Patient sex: M
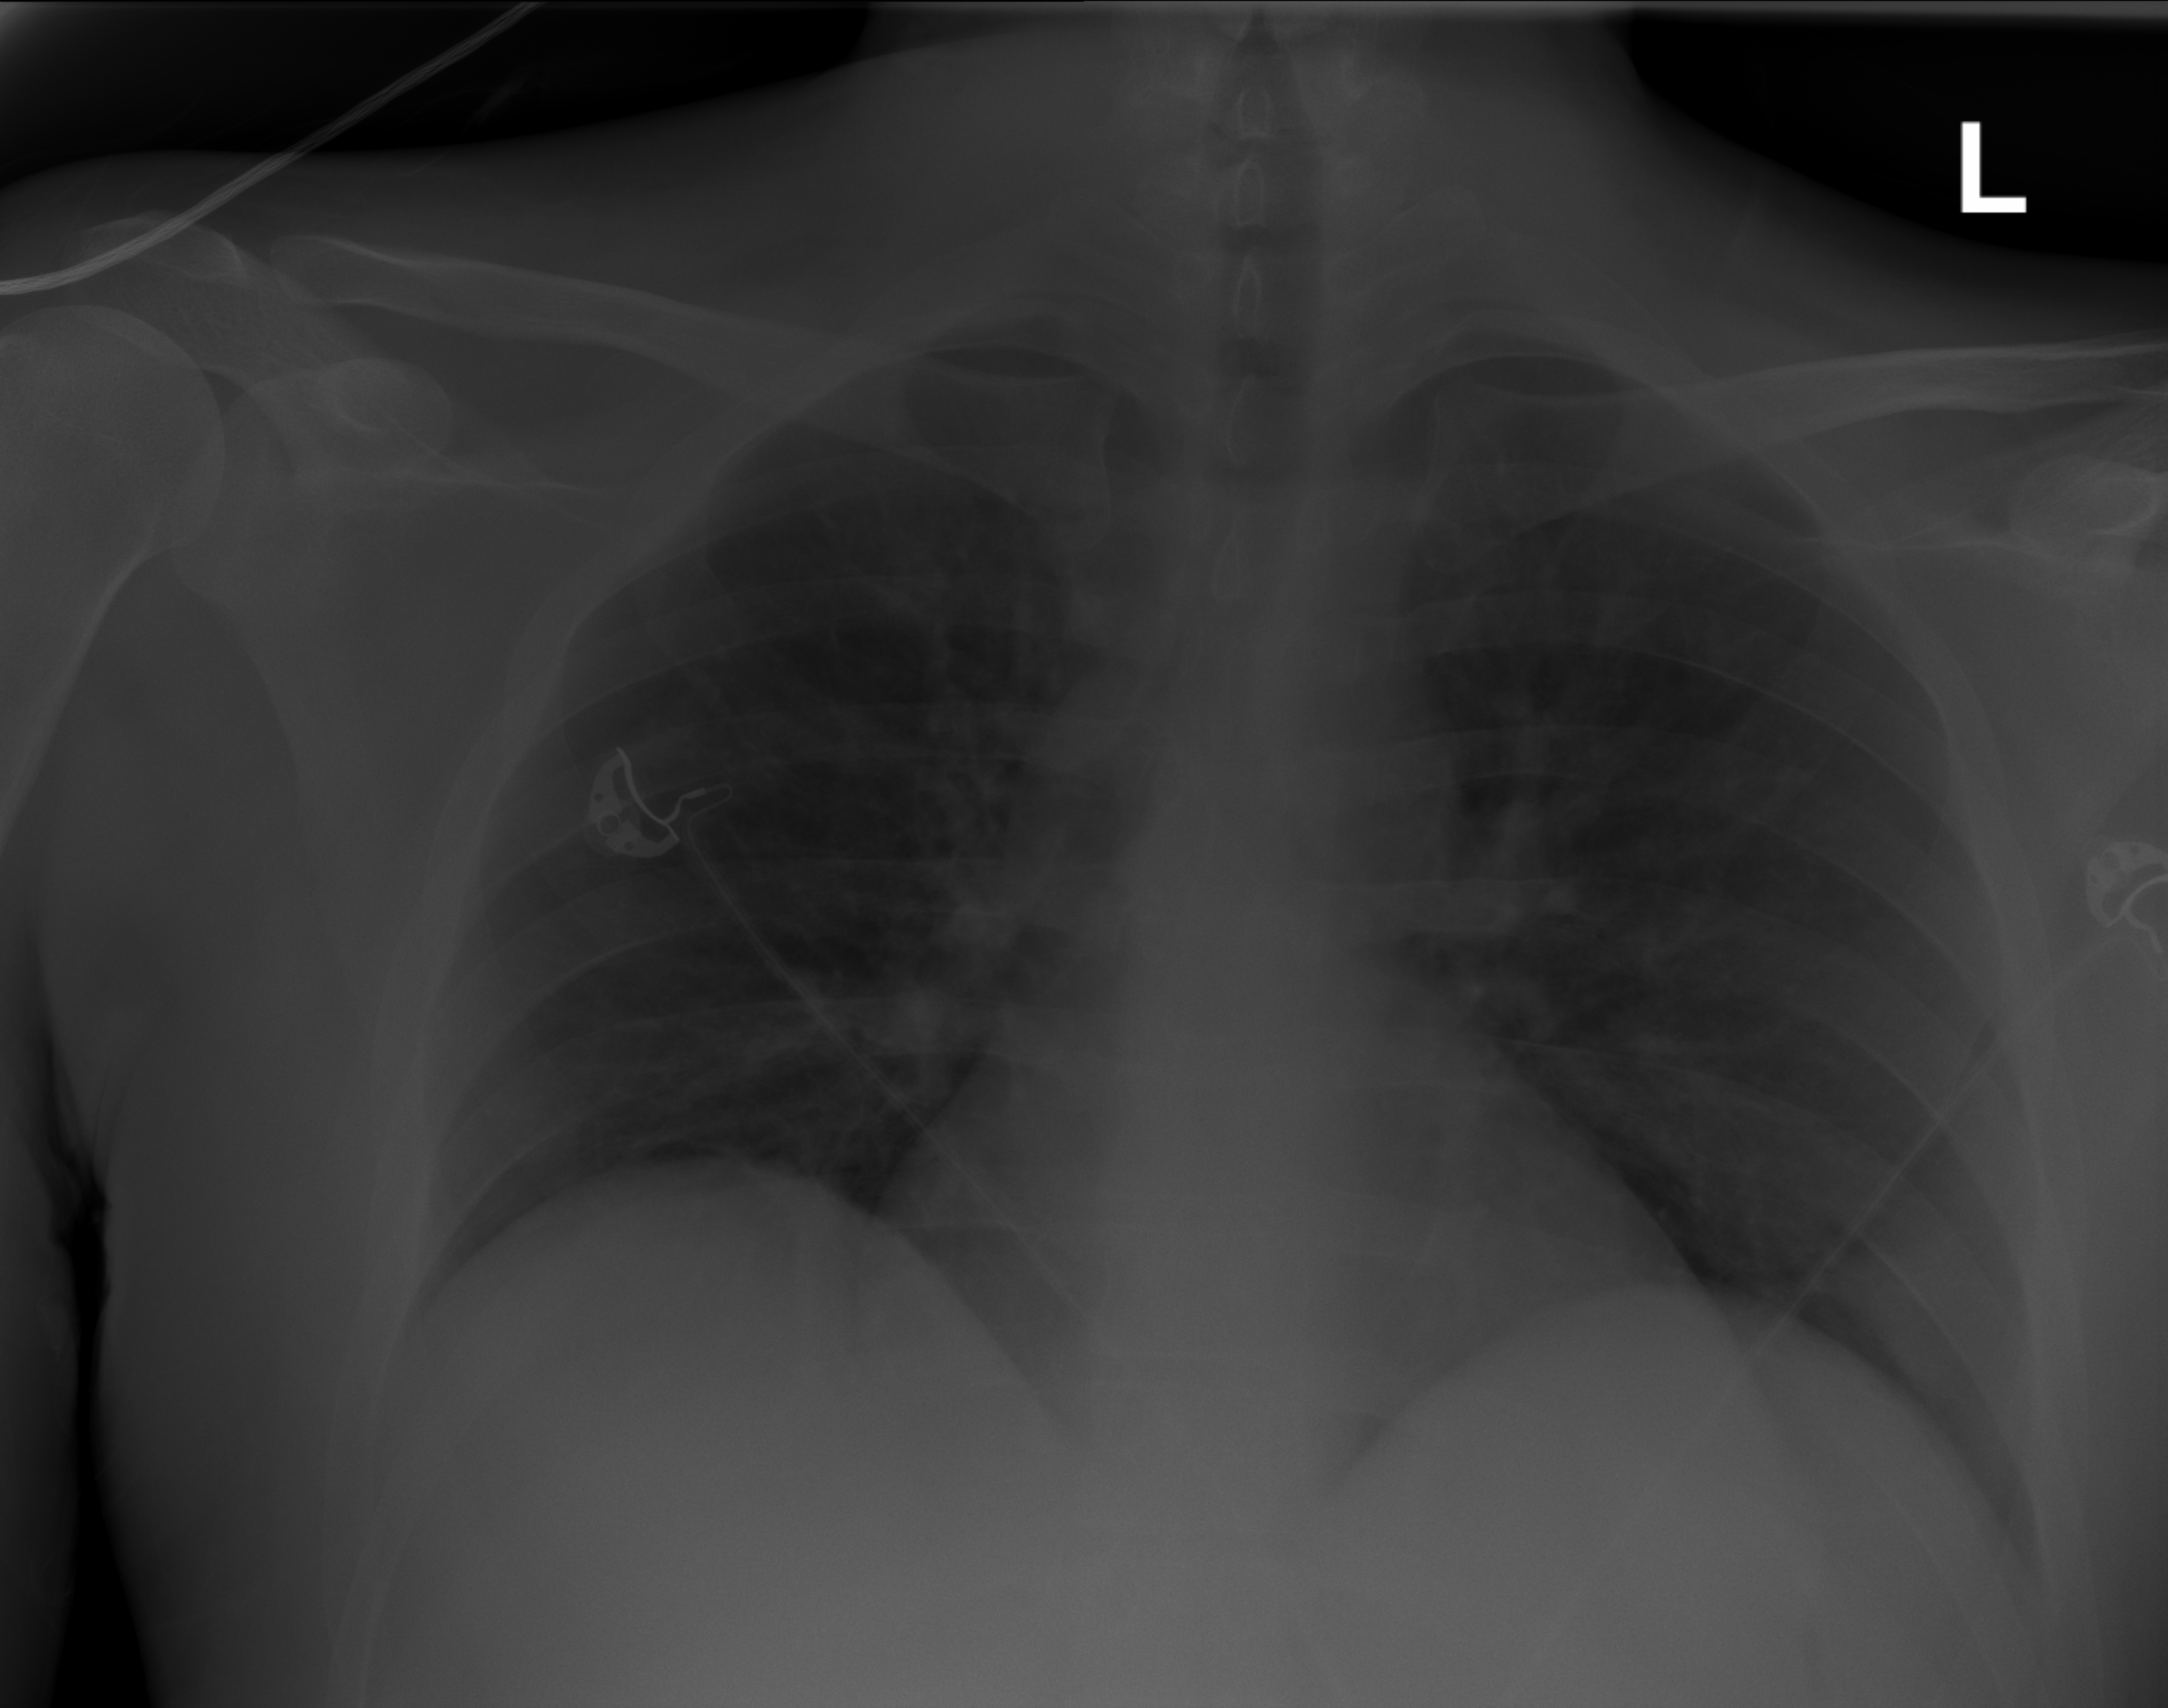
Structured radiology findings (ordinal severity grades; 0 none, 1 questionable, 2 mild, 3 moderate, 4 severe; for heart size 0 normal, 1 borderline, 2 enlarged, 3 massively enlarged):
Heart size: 2
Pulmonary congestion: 0
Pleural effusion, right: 0
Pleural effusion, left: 0
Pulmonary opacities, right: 0
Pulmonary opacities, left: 0
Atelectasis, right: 0
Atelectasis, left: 2